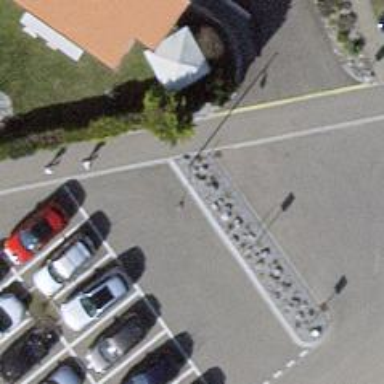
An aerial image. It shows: Hedge acting as barrier.